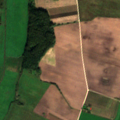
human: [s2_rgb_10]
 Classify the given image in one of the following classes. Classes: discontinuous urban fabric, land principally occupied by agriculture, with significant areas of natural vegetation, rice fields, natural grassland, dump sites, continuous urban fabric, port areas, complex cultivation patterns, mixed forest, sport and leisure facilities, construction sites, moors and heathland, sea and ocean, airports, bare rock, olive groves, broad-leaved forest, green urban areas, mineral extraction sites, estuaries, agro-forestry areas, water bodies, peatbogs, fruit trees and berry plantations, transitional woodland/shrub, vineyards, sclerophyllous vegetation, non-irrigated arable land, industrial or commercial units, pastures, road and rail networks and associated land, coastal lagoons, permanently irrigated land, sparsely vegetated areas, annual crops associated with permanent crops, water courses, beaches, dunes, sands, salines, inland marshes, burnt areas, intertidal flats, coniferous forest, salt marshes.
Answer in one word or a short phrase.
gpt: non-irrigated arable land, pastures, land principally occupied by agriculture, with significant areas of natural vegetation